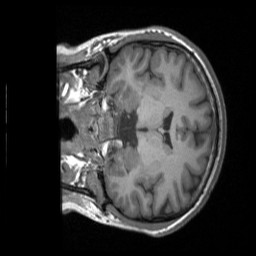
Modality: T1w
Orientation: coronal
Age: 18
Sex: female